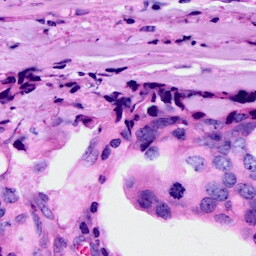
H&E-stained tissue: Breast